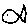
Label: fish